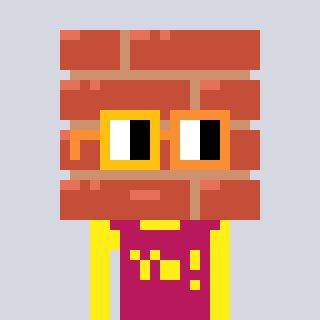
a pixel art character with square yellow and orange glasses, a wall-shaped head and a darkpink-colored body on a cool background